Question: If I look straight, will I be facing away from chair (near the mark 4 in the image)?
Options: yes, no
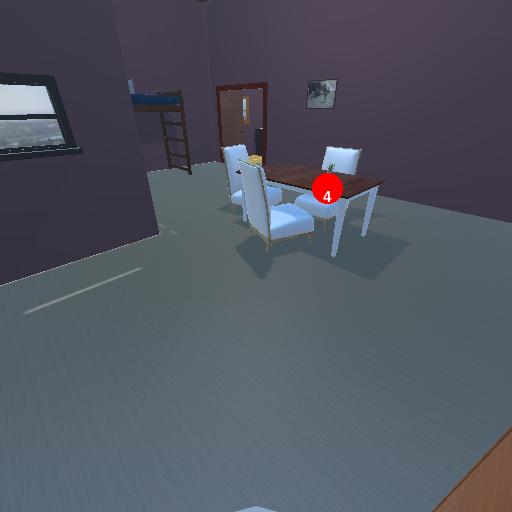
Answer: yes